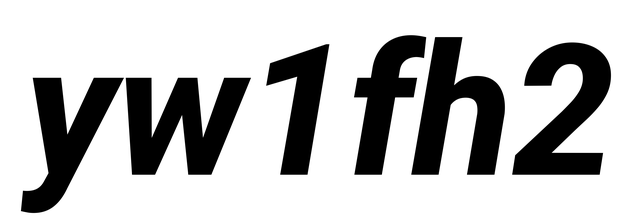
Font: Roboto-Italic_ExtraBold_Italic